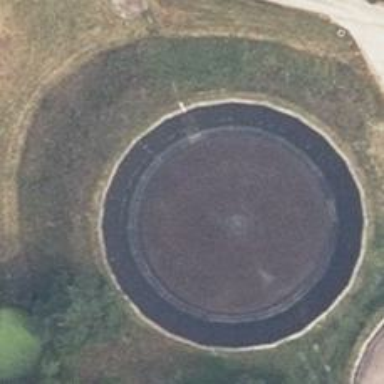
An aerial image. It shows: Wastewater plant.